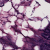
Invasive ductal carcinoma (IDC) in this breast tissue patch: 0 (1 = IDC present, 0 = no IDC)